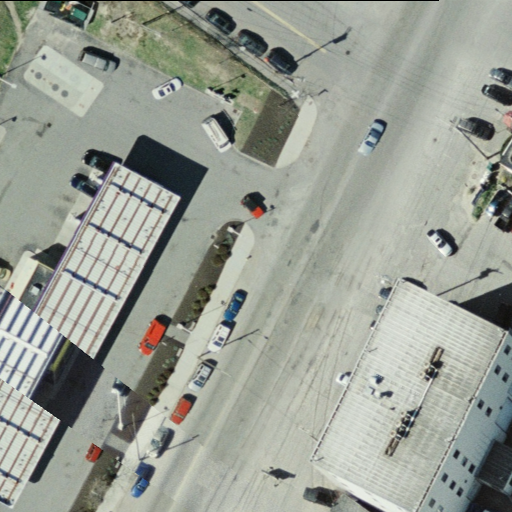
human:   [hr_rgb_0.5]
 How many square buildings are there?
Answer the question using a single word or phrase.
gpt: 0

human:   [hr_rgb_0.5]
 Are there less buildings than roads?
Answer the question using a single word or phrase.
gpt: yes

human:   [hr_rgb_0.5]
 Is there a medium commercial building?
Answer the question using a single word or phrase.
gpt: no

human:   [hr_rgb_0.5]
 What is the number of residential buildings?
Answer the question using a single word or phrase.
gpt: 1

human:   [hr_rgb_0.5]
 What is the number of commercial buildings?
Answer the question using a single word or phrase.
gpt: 0

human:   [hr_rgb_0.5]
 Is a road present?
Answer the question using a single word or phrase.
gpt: yes

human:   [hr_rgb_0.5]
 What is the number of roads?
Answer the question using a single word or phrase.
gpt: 4

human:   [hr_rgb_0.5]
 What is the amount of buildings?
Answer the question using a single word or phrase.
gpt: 1

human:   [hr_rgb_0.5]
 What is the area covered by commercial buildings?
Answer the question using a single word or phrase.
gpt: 0m2

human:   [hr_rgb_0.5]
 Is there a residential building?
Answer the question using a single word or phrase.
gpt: yes

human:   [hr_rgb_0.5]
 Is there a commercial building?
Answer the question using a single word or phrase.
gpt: no

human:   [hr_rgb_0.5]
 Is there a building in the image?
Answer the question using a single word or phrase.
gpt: yes

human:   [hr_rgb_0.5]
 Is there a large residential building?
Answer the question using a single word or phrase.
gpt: no

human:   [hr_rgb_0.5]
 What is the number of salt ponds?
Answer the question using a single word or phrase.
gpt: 0

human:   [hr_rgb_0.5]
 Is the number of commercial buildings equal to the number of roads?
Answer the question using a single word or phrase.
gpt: no

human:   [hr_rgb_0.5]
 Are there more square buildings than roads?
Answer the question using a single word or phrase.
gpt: no

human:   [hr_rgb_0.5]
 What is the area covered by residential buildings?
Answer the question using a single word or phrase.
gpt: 1m2

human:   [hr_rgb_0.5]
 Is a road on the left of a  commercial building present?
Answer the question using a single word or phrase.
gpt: no

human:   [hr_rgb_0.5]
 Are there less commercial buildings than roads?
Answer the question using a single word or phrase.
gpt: yes

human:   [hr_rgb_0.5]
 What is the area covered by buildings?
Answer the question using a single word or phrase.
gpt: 1m2

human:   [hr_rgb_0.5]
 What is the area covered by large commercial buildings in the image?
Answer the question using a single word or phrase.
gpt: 0m2

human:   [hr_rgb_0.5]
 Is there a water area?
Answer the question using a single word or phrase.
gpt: no

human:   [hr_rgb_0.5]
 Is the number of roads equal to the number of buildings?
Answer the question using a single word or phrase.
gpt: no

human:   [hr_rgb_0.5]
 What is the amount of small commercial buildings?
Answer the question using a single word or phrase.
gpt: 0

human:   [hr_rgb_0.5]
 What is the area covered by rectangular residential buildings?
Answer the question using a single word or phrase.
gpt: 1m2

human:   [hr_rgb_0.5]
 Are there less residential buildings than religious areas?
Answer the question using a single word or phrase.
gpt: no

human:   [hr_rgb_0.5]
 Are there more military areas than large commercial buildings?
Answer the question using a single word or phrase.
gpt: no

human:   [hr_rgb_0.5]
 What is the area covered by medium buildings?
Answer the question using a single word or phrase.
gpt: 0m2

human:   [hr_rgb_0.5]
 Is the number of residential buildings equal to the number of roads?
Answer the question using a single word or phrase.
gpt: no

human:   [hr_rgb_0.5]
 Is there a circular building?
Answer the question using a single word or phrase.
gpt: no

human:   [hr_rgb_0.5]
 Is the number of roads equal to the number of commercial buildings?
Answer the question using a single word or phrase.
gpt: no

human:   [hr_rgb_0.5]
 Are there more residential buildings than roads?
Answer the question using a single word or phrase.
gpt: no

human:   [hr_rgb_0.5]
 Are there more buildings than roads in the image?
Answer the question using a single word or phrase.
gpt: no

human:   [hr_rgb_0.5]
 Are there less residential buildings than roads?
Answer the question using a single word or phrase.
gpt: yes

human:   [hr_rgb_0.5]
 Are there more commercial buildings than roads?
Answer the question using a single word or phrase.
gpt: no

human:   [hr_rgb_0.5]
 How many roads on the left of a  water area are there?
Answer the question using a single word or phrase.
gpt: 0

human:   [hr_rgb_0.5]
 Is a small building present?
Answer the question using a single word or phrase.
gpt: yes

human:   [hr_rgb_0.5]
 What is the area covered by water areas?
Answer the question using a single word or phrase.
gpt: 0m2

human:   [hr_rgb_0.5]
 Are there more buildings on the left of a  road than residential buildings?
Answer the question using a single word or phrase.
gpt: no

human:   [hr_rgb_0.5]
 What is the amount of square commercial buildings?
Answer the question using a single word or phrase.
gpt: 0

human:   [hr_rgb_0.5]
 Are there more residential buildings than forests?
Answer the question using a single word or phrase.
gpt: yes

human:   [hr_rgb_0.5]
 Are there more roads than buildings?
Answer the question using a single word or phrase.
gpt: yes

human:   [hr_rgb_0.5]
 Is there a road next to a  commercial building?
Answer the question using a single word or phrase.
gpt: no

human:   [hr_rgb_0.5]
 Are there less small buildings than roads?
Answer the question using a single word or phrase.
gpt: yes

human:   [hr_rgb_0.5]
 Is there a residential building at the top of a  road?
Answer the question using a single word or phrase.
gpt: yes

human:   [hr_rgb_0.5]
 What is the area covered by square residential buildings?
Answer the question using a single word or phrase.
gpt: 0m2

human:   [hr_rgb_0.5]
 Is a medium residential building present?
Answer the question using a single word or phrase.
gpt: no

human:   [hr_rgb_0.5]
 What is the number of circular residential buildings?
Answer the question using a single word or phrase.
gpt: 0

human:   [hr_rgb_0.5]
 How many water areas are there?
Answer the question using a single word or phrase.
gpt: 0

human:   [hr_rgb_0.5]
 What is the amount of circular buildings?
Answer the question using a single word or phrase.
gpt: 0

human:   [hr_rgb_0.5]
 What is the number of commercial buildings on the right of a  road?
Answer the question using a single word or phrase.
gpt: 0

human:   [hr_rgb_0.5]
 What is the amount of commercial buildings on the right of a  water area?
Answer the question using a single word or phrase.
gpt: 0

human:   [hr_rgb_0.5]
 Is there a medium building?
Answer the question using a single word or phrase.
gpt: no

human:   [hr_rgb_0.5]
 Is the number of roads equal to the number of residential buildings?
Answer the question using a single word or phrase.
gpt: no

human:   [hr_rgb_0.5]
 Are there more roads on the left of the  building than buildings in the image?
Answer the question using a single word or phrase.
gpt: yes

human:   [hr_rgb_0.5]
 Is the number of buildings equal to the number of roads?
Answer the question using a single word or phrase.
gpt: no

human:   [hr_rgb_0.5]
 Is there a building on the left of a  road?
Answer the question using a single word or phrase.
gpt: no

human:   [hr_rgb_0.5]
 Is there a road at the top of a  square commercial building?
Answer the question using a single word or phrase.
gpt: no

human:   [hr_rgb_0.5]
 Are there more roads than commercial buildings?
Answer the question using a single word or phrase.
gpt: yes

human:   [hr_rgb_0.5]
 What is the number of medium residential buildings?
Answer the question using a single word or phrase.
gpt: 0

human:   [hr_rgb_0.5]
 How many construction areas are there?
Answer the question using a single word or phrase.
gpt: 0

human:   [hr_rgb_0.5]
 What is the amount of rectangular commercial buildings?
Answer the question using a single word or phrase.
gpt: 0

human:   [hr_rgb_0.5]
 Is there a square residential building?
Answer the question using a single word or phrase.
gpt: no

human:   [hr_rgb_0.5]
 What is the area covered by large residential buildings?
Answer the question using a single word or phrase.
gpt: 0m2